Question: Ok, i'm tring to do this:
An application which have two tabs and in one tab here should have a listView
Example:

My problem: i have created the ListView and a TextView for the adapter. But every time i call setAdapter in the ListView the application timeout
OK, the first tab have this xml file (view1.xml):
'''
<?xml version="1.0" encoding="utf-8"?>
<LinearLayout xmlns:android="http://schemas.android.com/apk/res/android"
android:orientation="vertical"
android:layout_width="match_parent"
android:layout_height="match_parent">
<ListView
android:layout_width="match_parent"
android:layout_height="match_parent"
android:id="@+id/listView"/>
</LinearLayout>
'''
Its the class of the fragment:
'''
public class Chats extends Fragment {
@Override
public View onCreateView(LayoutInflater inflater, ViewGroup container, Bundle savedInstanceState)
{
View view = inflater.inflate(R.layout.view1, container, false);
ListView listView = (ListView) view.findViewById(R.id.listView);
String[] arr = {"A", "B", "C", "D", "E", "F"};
ArrayAdapter<String> adapter = new ArrayAdapter<String>(getActivity(), R.layout.row, R.id.listView, arr);
//listView.setAdapter(adapter);
//Log.d("MY_LOGS", "listView == null: " + (listView == null));
return view;
}
}
'''
The file row.xml where is located the TextView
'''
<?xml version="1.0" encoding="utf-8"?>
<RelativeLayout xmlns:android="http://schemas.android.com/apk/res/android"
android:layout_width="fill_parent"
android:layout_height="?android:attr/listPreferredItemHeight"
android:padding="6dip" >
<TextView
android:layout_width="match_parent"
android:layout_height="match_parent"
android:id="@+id/viewText"
/>
</RelativeLayout>
'''
If i comment out the listView.setAdapter the application timeout with NullPointerException exception..
'''
ERROR/AndroidRuntime(18321): FATAL EXCEPTION: main
java.lang.NullPointerException
at android.widget.ArrayAdapter.createViewFromResource(ArrayAdapter.java:392)
at android.widget.ArrayAdapter.getView(ArrayAdapter.java:362)
at android.widget.AbsListView.obtainView(AbsListView.java:2624)
at android.widget.ListView.measureHeightOfChildren(ListView.java:1254)
at android.widget.ListView.onMeasure(ListView.java:1166)
at android.view.View.measure(View.java:16831)
at android.view.ViewGroup.measureChildWithMargins(ViewGroup.java:5245)
at android.widget.LinearLayout.measureChildBeforeLayout(LinearLayout.java:1410)
at android.widget.LinearLayout.measureVertical(LinearLayout.java:695)
at android.widget.LinearLayout.onMeasure(LinearLayout.java:588)
at android.view.View.measure(View.java:16831)
at android.view.ViewGroup.measureChildWithMargins(ViewGroup.java:5245)
at android.widget.LinearLayout.measureChildBeforeLayout(LinearLayout.java:1410)
at android.widget.LinearLayout.measureHorizontal(LinearLayout.java:1052)
at android.widget.LinearLayout.onMeasure(LinearLayout.java:590)
at android.view.View.measure(View.java:16831)
at android.view.ViewGroup.measureChildWithMargins(ViewGroup.java:5245)
at android.widget.LinearLayout.measureChildBeforeLayout(LinearLayout.java:1410)
at android.widget.LinearLayout.measureVertical(LinearLayout.java:695)
at android.widget.LinearLayout.onMeasure(LinearLayout.java:588)
at android.view.View.measure(View.java:16831)
at android.view.ViewGroup.measureChildWithMargins(ViewGroup.java:5245)
at android.widget.FrameLayout.onMeasure(FrameLayout.java:310)
at android.view.View.measure(View.java:16831)
at android.view.ViewGroup.measureChildWithMargins(ViewGroup.java:5245)
at com.android.internal.widget.ActionBarOverlayLayout.onMeasure(ActionBarOverlayLayout.java:302)
at android.view.View.measure(View.java:16831)
at android.view.ViewGroup.measureChildWithMargins(ViewGroup.java:5245)
at android.widget.FrameLayout.onMeasure(FrameLayout.java:310)
at com.android.internal.policy.impl.PhoneWindow$DecorView.onMeasure(PhoneWindow.java:2586)
at android.view.View.measure(View.java:16831)
at android.view.ViewRootImpl.performMeasure(ViewRootImpl.java:2186)
at android.view.ViewRootImpl.measureHierarchy(ViewRootImpl.java:1349)
at android.view.ViewRootImpl.performTraversals(ViewRootImpl.java:1532)
at android.view.ViewRootImpl.doTraversal(ViewRootImpl.java:1246)
at android.view.ViewRootImpl$TraversalRunnable.run(ViewRootImpl.java:6350)
at android.view.Choreographer$CallbackRecord.run(Choreographer.java:791)
at android.view.Choreographer.doCallbacks(Choreographer.java:591)
at android.view.Choreographer.doFrame(Choreographer.java:561)
at android.view.Choreographer$FrameDisplayEventReceiver.run(Choreographer.java:777)
at android.os.Handler.handleCallback(Handler.java:730)
at android.os.Handler.dispatchMessage(Handler.java:92)
at android.os.Looper.loop(Looper.java:137)
at android.app.ActivityThread.main(ActivityThread.java:5419)
at java.lang.reflect.Method.invokeNative(Native Method)
at java.lang.reflect.Method.invoke(Method.java:525)
at com.android.internal.os.ZygoteInit$MethodAndArgsCaller.run(ZygoteInit.java:1187)
at com.android.internal.os.ZygoteInit.main(ZygoteInit.java:1003)
at dalvik.system.NativeStart.main(Native Method)
'''
What can be the problem? Nothing are null..
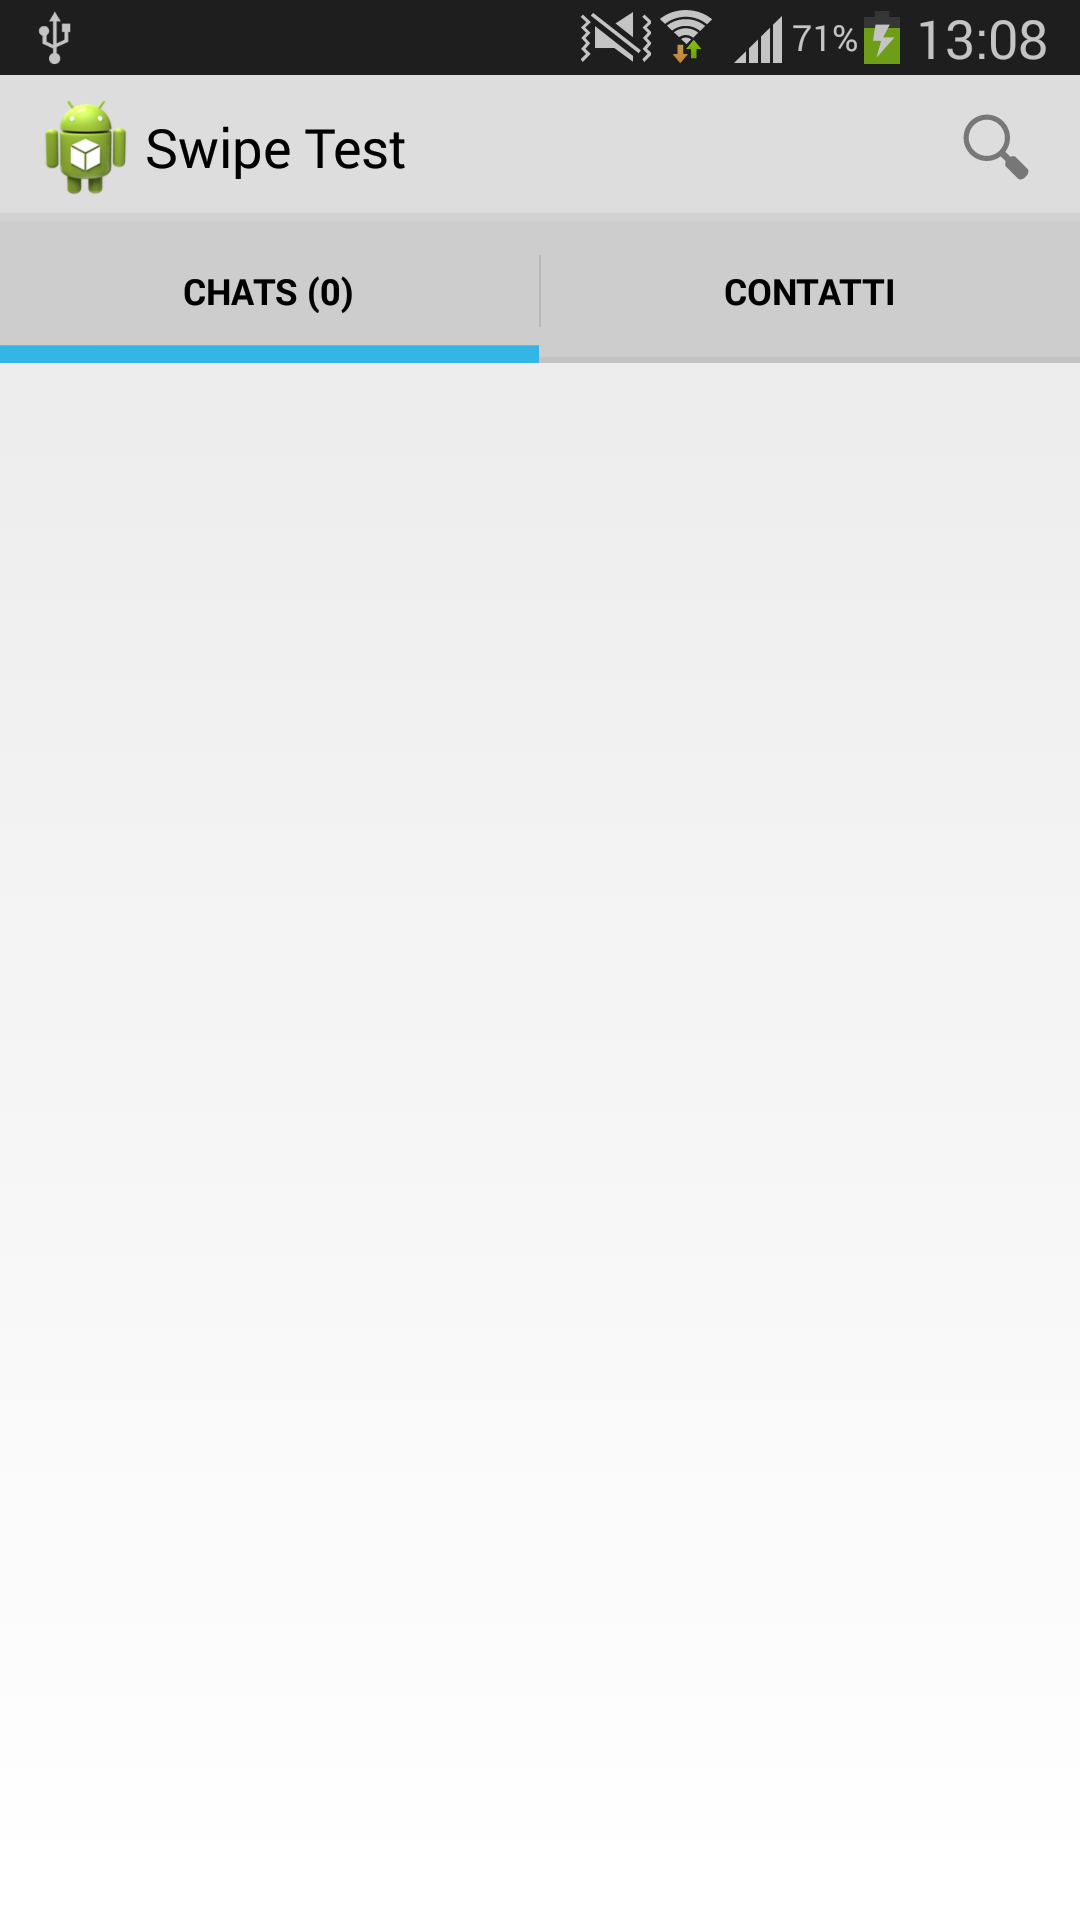
Answer: Use the proper id:
'''
ArrayAdapter<String> adapter = new ArrayAdapter<String>(getActivity(), R.layout.row, R.id.viewText, arr);
'''